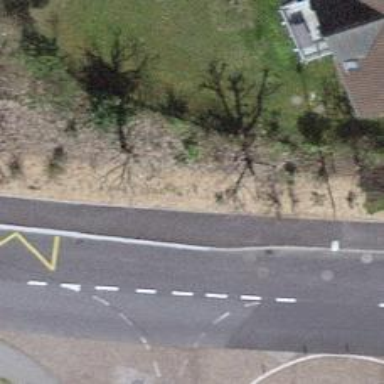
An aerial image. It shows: Bus stop with platform for public transport.